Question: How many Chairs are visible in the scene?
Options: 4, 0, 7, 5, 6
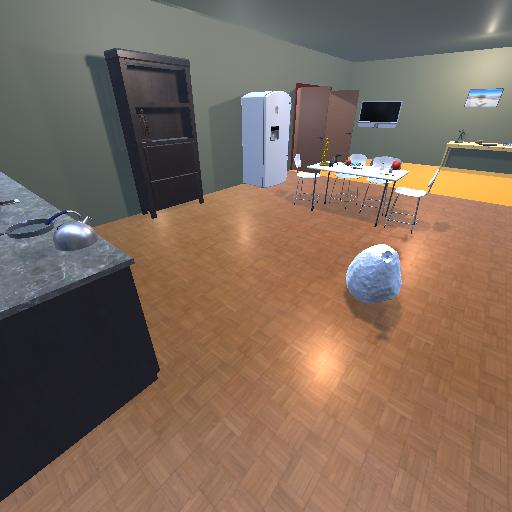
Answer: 4